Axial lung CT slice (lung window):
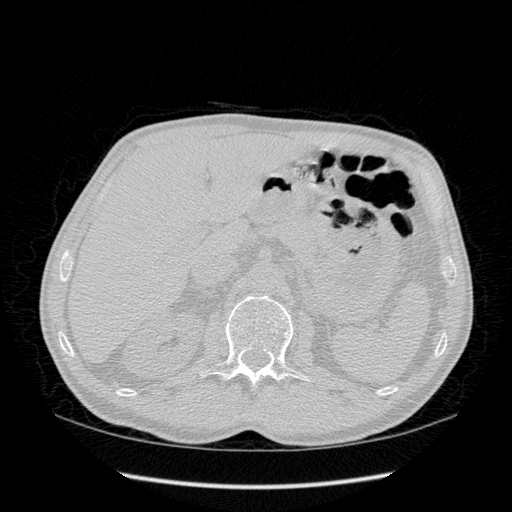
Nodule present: no